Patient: sex M, age 61
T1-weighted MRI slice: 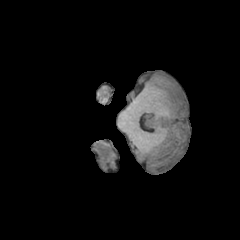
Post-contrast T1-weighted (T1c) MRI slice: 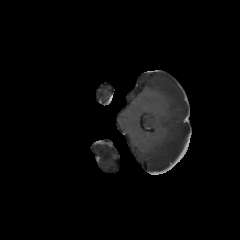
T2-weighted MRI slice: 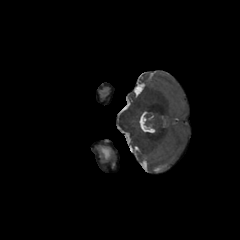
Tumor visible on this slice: yes
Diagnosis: Glioblastoma, IDH-wildtype
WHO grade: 4